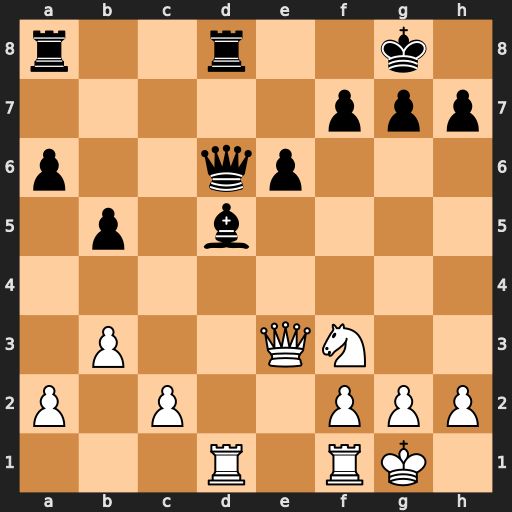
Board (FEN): r2r2k1/5ppp/p2qp3/1p1b4/8/1P2QN2/P1P2PPP/3R1RK1
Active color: w
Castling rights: -
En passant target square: -
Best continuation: c4 bxc4 bxc4 Bxc4 Rxd6